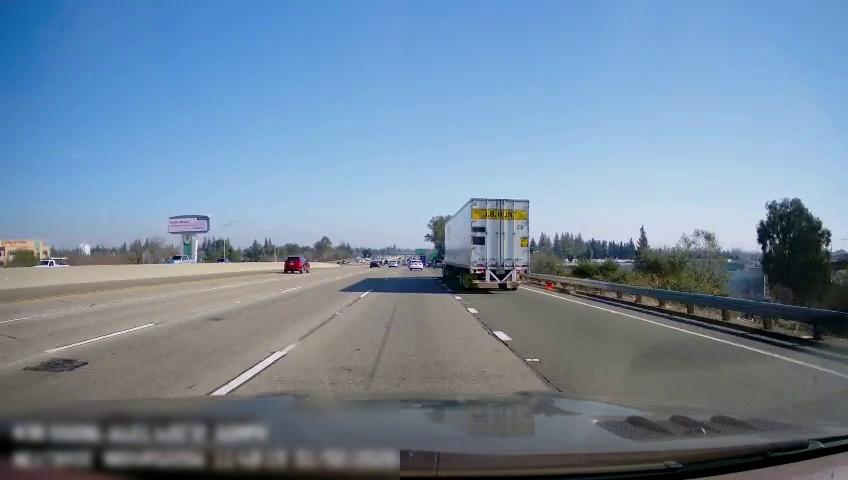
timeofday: Day
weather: Sunny
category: Drivable Space
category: Vehicles | Truck
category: Vehicles | SUV
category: Vehicles | Car
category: Vehicles | SUV
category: Vehicles | Truck
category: Lanes | Alternate Lane
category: Lanes | Alternate Lane
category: Lanes | Alternate Lane
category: Lanes | Alternate Lane
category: Lanes | Alternate Lane